Question: # I'm trying to make my :
1. notification list highlighted
2. animate background color opacity from brighter to dim (from .8 --> .3) in 1 second.
3. blink text 3 times.
I did these :
# Please Note:
> hexToRgb(faHexColor, opacity=.5 ) = rgba(255,193,7,0.5)
I kept getting
> Uncaught TypeError: Cannot read property '0' of undefined
If I did these:
'''
$('ul.nfTable').find('.operationalEventText').first()
.css({ 'background-color': hexToRgb(faHexColor, opacity =.8 ) })
.css({ 'background-color': hexToRgb(faHexColor, opacity =.3 ) })
.animate({ border: '1px solid ' + hexToRgb(faHexColor, opacity =.3 ) }, 1000)
.animate({ color: faHexColor }, 300).animate({ color: "white" }, 300)
.animate({ color: faHexColor }, 300).animate({ color: "white" }, 300)
.animate({ color: faHexColor }, 300).animate({ color: "white" }, 300);
$('ul.nfTable').find('.operationalEventText').first().animate({'background-color': '#abcdef',
'opacity': 0.3}, 100);
'''
It's working, but my console, went crazy.

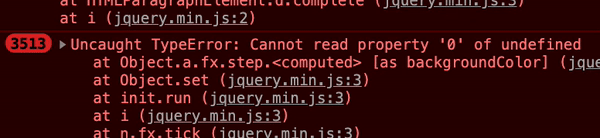
Answer: > All animated properties should be animated to a single numeric value, except as noted below; most properties that are non-numeric cannot be animated using basic jQuery functionality (For example, 'width', 'height', or 'left' can be animated but 'background-color' cannot be, unless the jQuery.Color plugin is used).
Best to add the jQuery UI library to make changes to Background Color with Animation.
> jQuery UI bundles the jQuery Color plugins which provides color animations as well as many utility functions for working with colors.
'''
$(function() {
$(".box").click(function() {
$(".box").animate({
backgroundColor: "rgba(255, 193, 7, 1.0)"
}, 1000, function() {
console.log("Animation completed.");
});
});
});
'''
'''
.box {
width: 100px;
height: 100px;
background-color: rgba(0, 0, 0, 0.5);
}
'''
'''
<script src="https://cdnjs.cloudflare.com/ajax/libs/jquery/3.3.1/jquery.min.js"></script>
<script src="https://code.jquery.com/ui/1.12.1/jquery-ui.js"></script>
<div class="box"></div>
'''